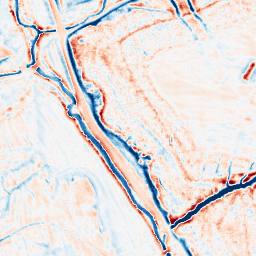
Category: edge_preserving
Decomposition family: bilateral
Decomposition parameters: d: 15
sigma_color: 100
sigma_space: 75
Upsampling method: quartic
Upsampling parameters: scale: 8
Upsampling scale: 8